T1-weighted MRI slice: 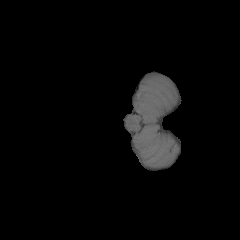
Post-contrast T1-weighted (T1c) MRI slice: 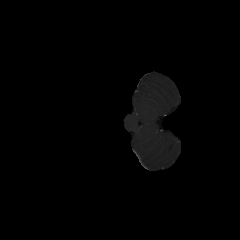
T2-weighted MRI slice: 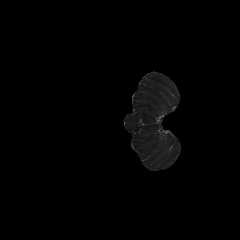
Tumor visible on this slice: no